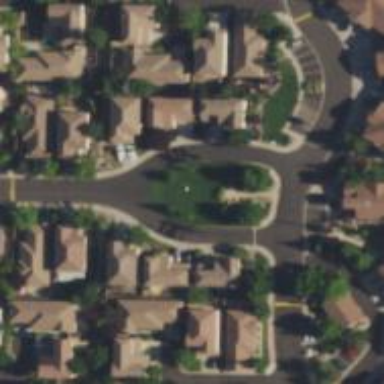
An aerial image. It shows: Residential road with asphalt surface and separate sidewalk.